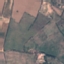
Land use / land cover: PermanentCrop